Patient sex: M
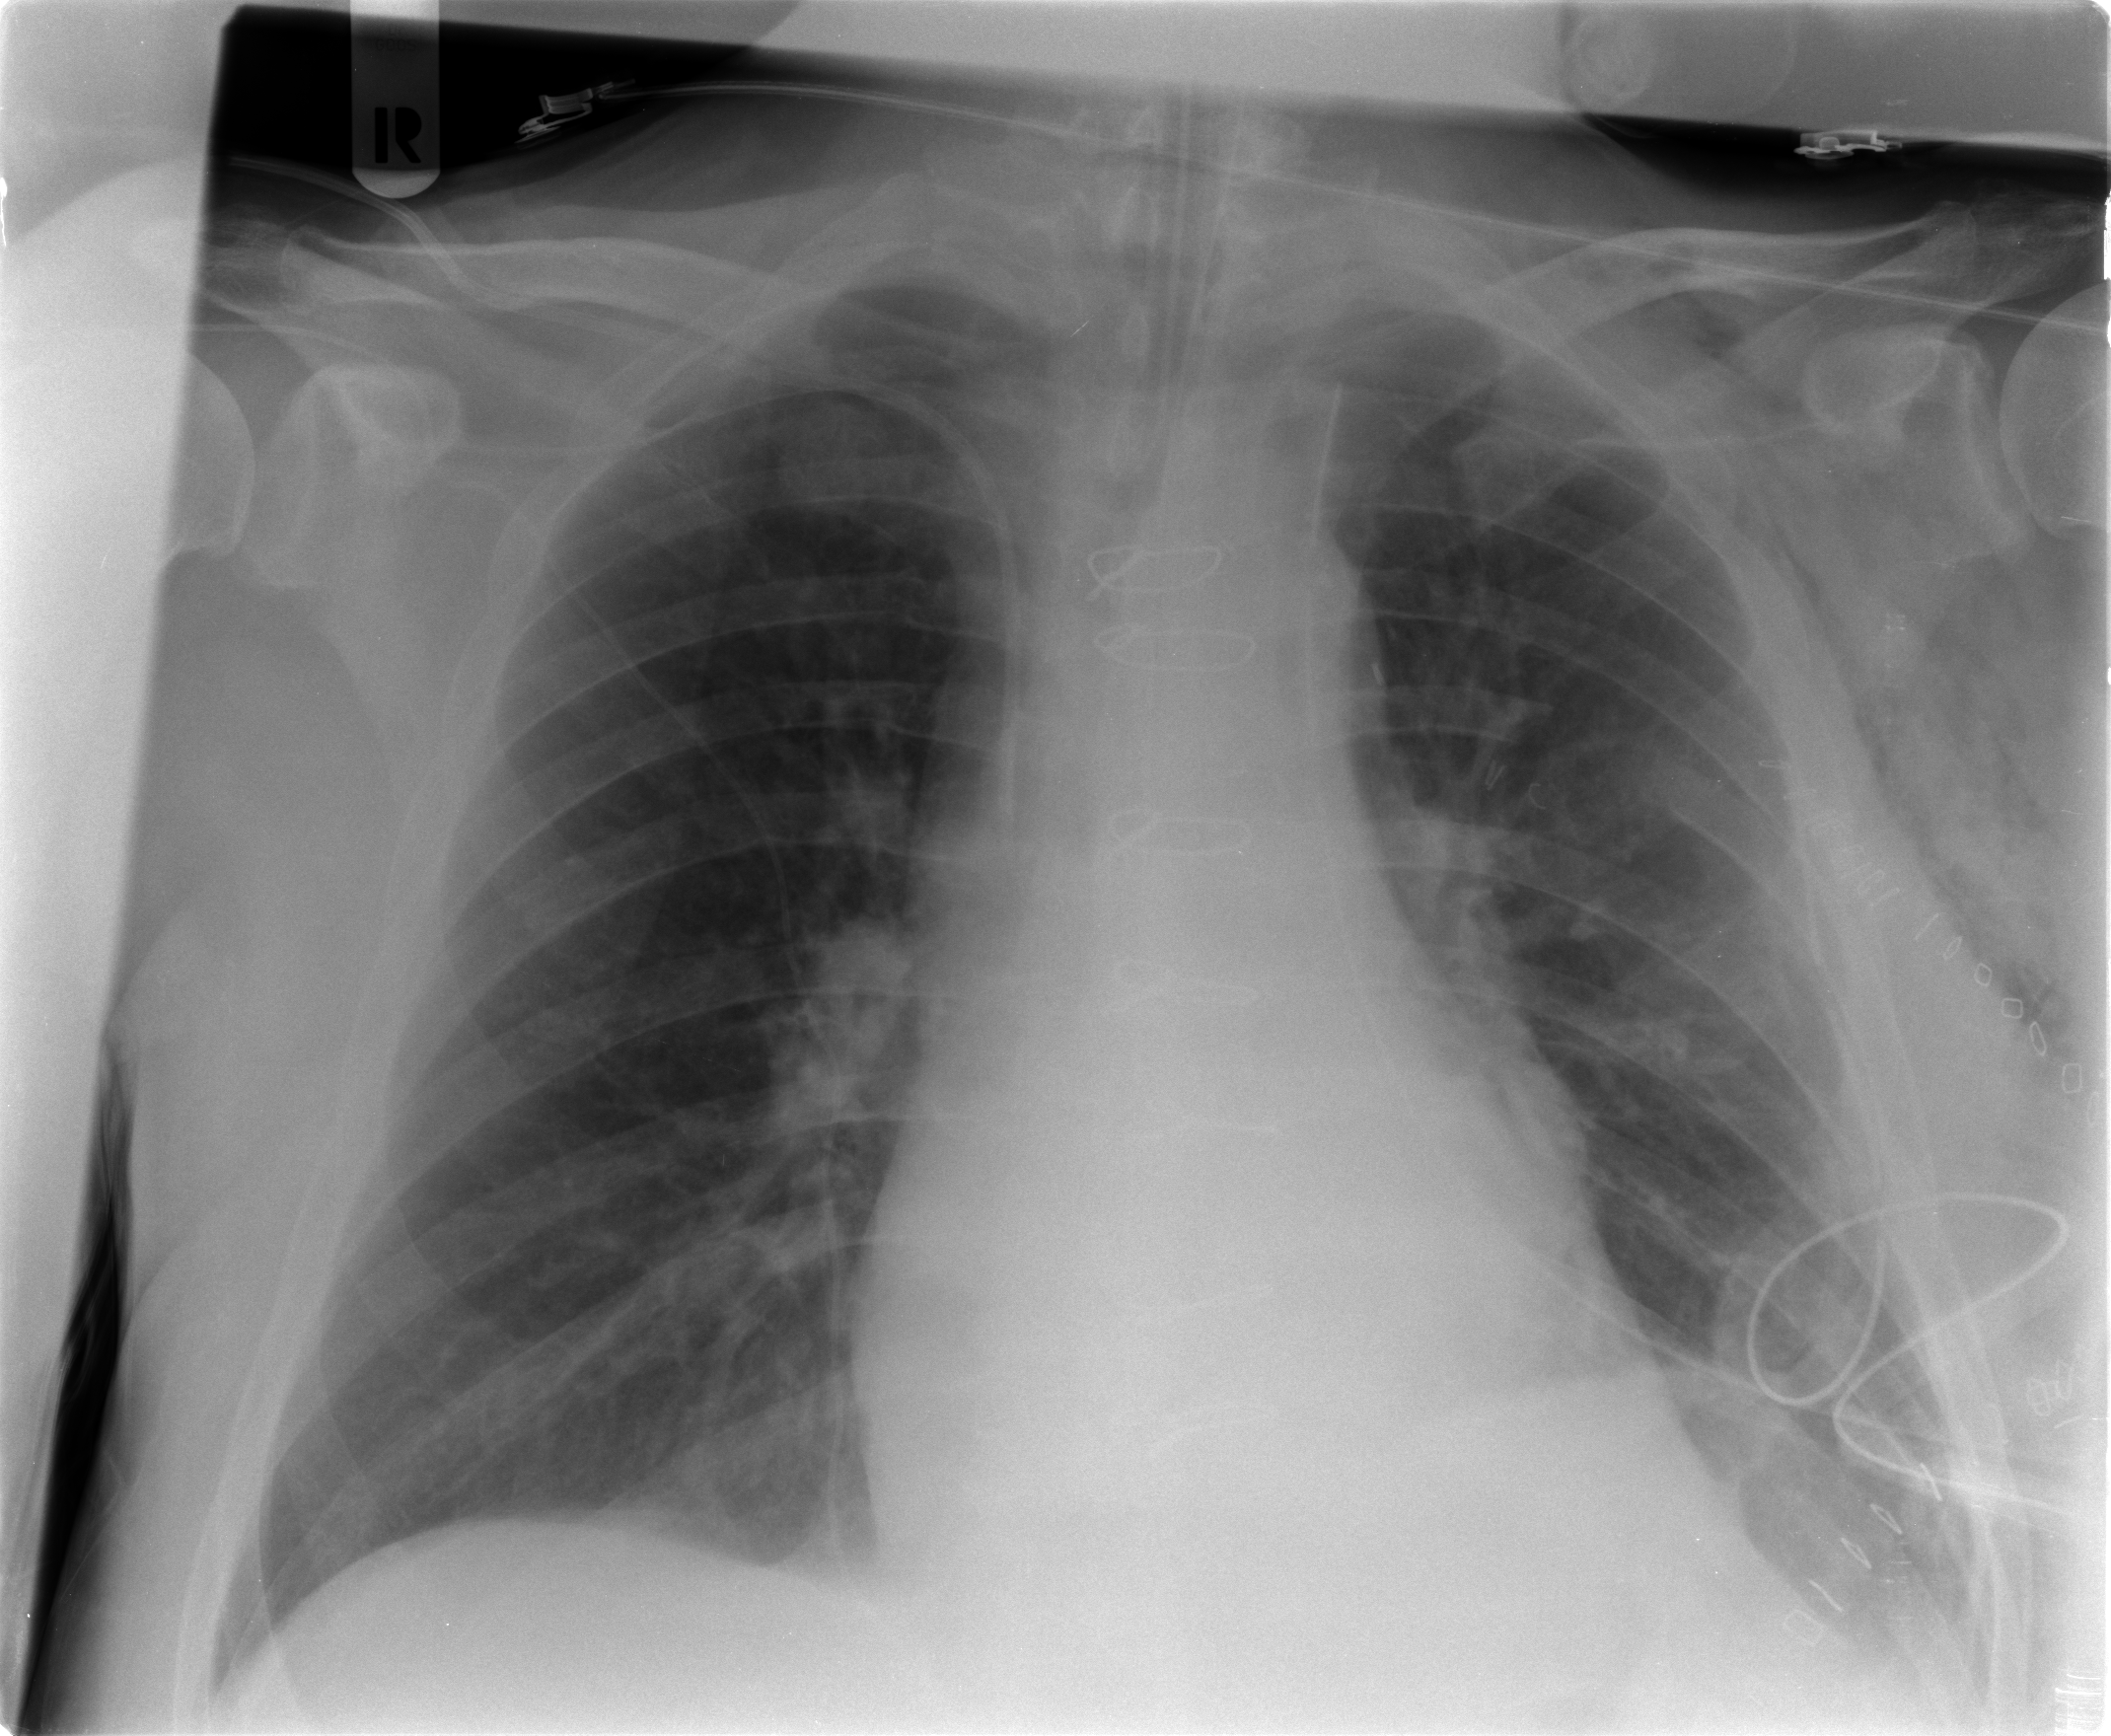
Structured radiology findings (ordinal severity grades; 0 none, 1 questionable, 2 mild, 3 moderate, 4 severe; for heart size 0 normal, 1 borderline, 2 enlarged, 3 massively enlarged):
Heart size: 1
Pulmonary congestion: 0
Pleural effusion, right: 0
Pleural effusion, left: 1
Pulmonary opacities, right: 0
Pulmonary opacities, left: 0
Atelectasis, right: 2
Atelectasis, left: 2